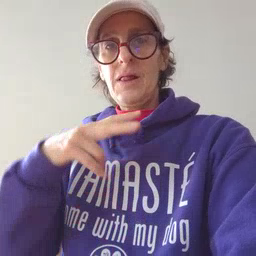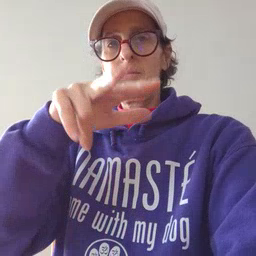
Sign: helicopter